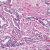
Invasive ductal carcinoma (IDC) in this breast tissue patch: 1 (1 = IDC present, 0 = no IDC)